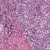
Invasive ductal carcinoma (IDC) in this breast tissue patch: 1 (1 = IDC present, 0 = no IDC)